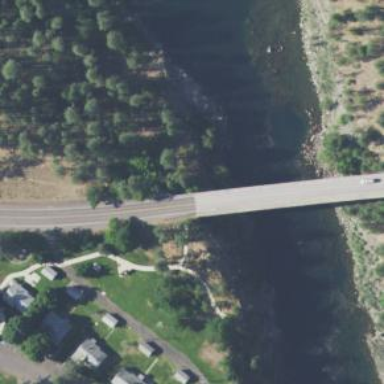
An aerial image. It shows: Asphalt road with left sidewalk on secondary bridge with arch structure.